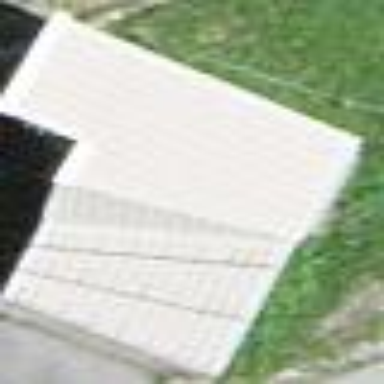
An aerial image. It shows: View of roof of building.